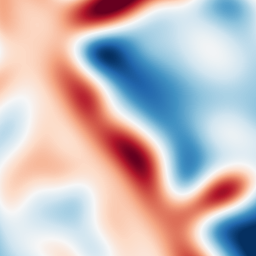
Category: multiscale
Decomposition family: log
Decomposition parameters: sigma: 20
Upsampling method: sinc_blackman
Upsampling parameters: scale: 2
kernel_size: 8
Upsampling scale: 2